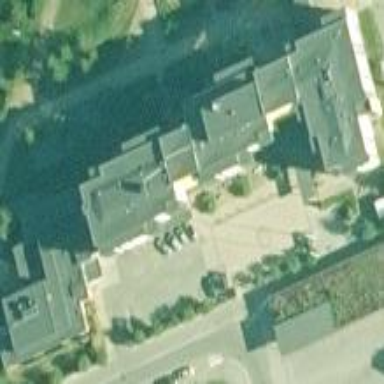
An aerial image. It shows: Building.